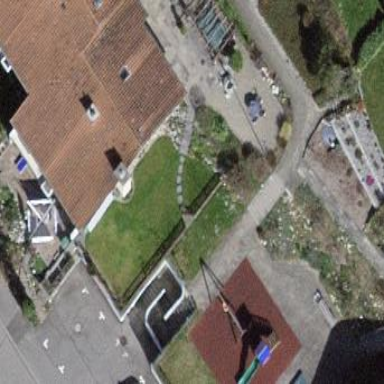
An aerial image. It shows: Residential building.